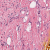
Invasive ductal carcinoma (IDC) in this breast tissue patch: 0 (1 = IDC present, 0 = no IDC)